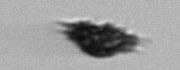
Label: Dictyocha